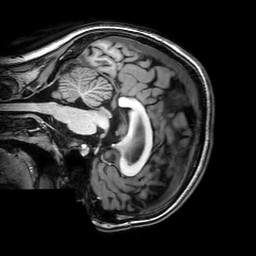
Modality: T1w
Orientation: sagittal
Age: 23
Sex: female
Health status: healthy
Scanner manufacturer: philips
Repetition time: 0.008174 s
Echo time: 0.00376 s